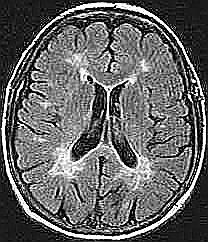
Label: notumor